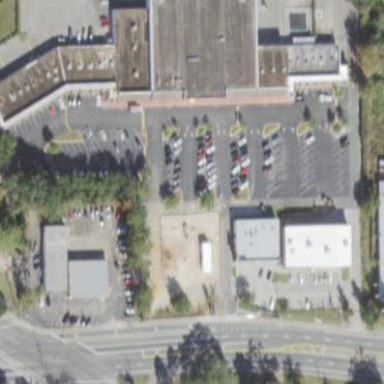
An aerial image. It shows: Retail area.